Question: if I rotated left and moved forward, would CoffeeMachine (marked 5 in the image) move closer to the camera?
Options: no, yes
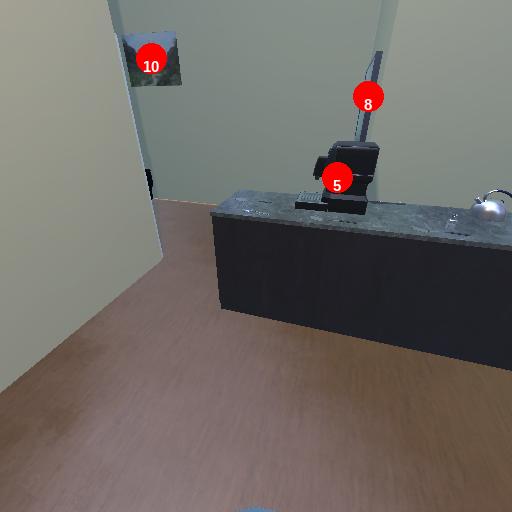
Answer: no